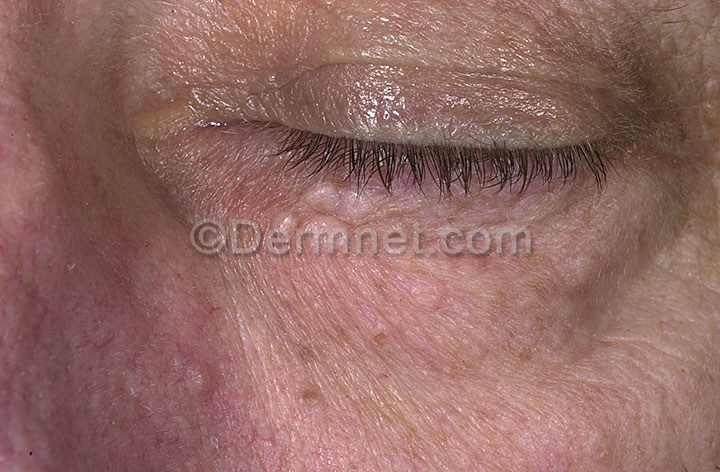
Disease: Seborrheic Keratoses and other Benign Tumors